Field crop: maize
Growth stage: 2
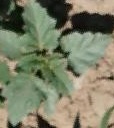
Species: datura